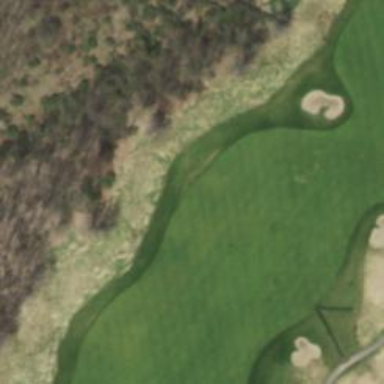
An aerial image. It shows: Golf hole.